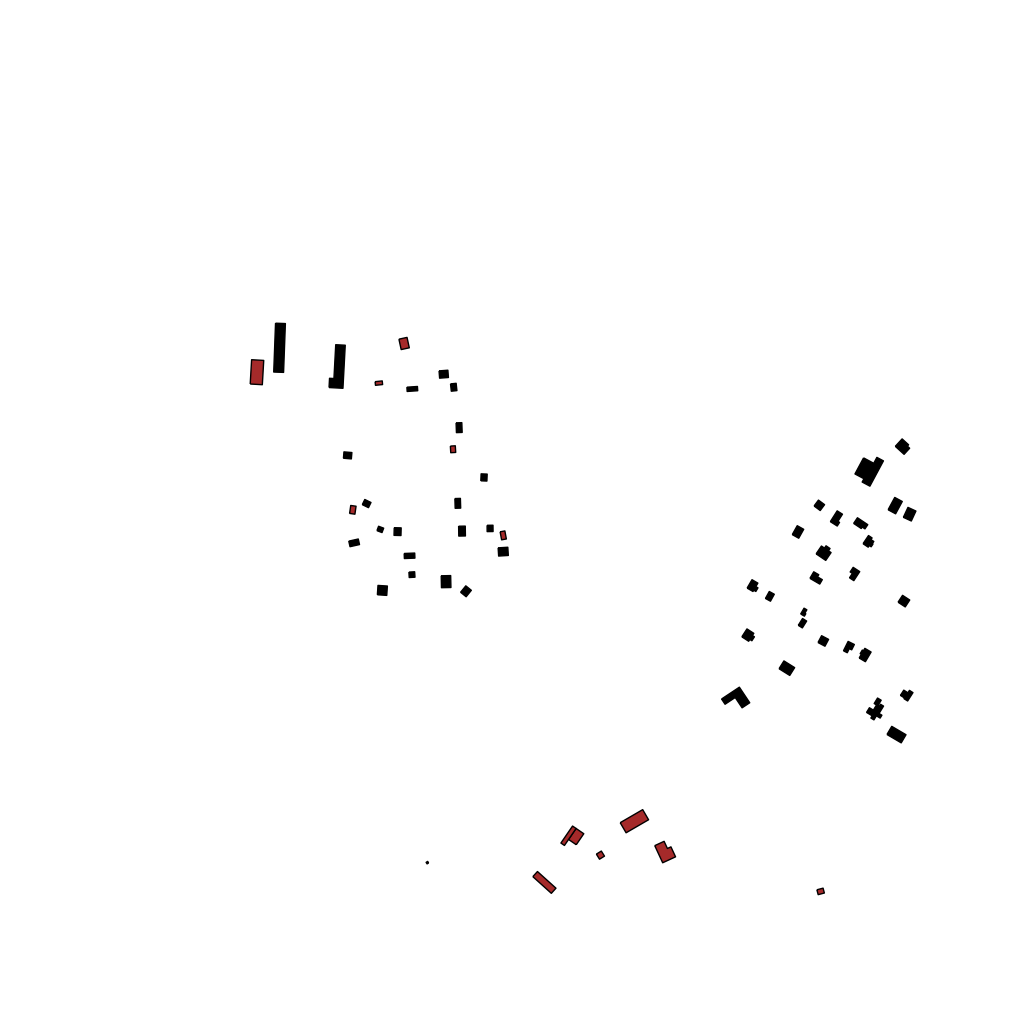
Tags: overhead vector_map, industrial, recreation, residential, special, individual_rise, density_1, Building, Facility, 1.0 km²